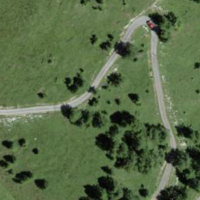
EUNIS habitat code: 26
Species observed at this site:
Larix decidua